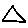
Label: triangle